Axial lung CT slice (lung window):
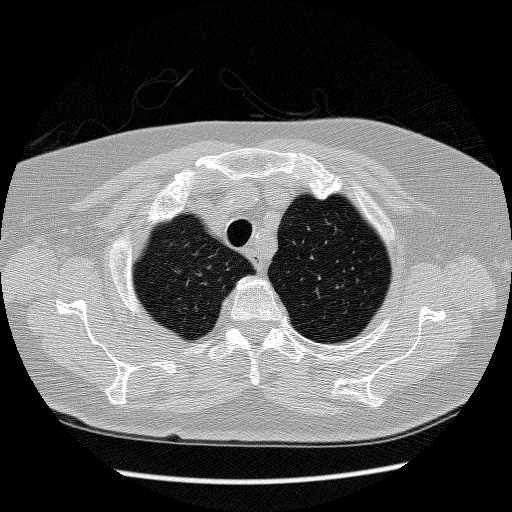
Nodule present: no